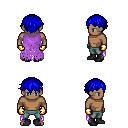
a pixel art fantasy rpg character, male body template, human, dark skin, maroon tattered cape, teal pants, blue short bangs hairstyle, gold gloves, black shoes, four views (front, back, left, right), 2x2 character sprite sheet, small pixel art, hard edges, no anti-aliasing